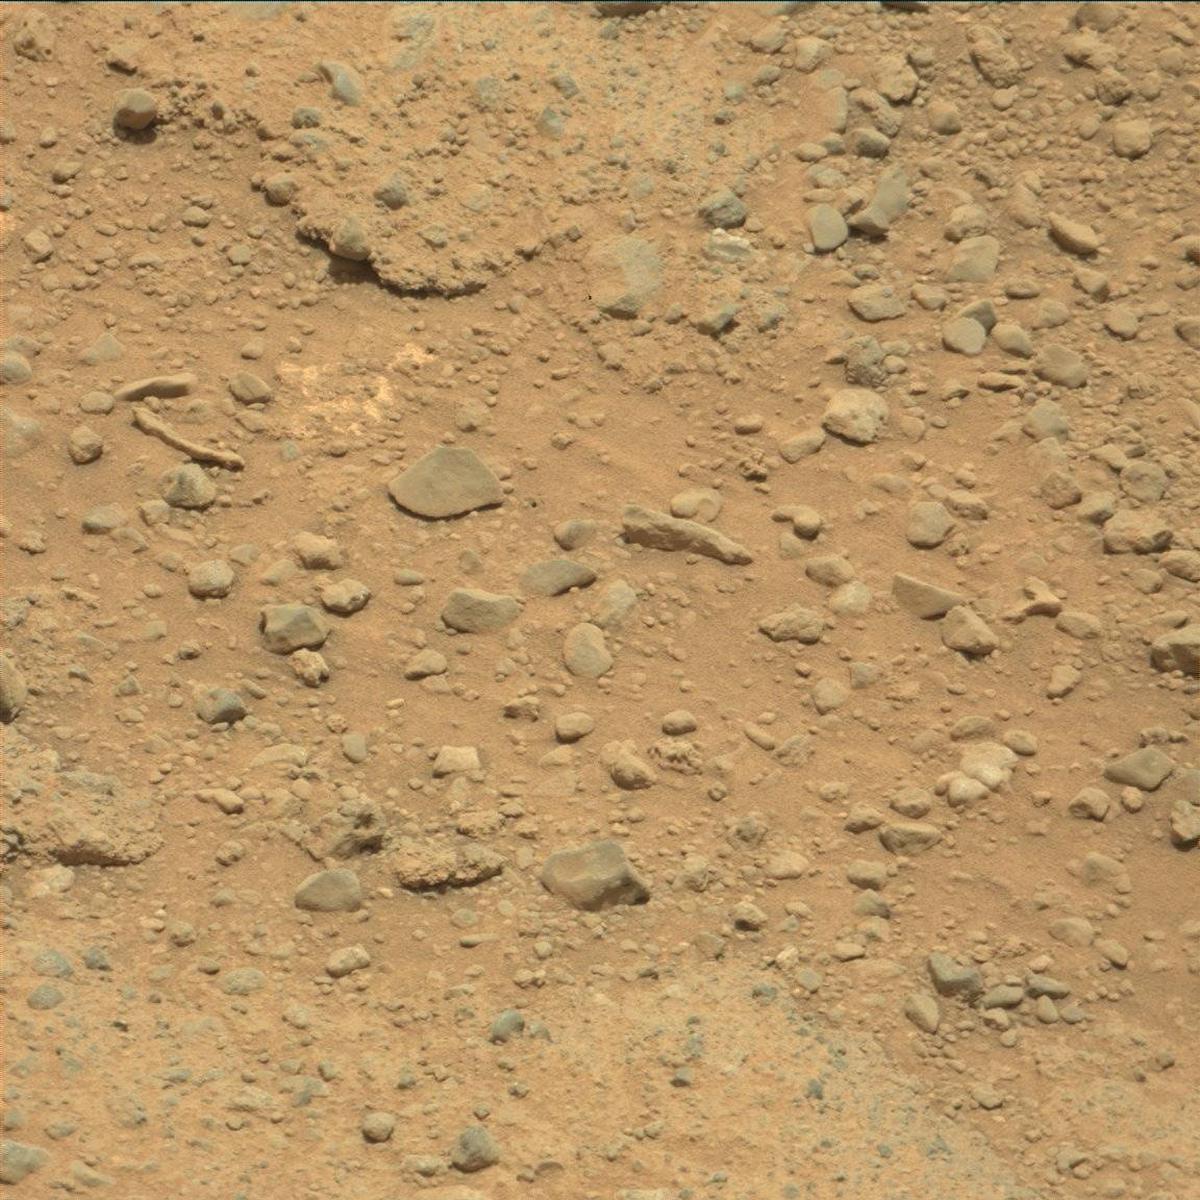
Terrain classes present: Bedrock, Rock, Sand / Soil